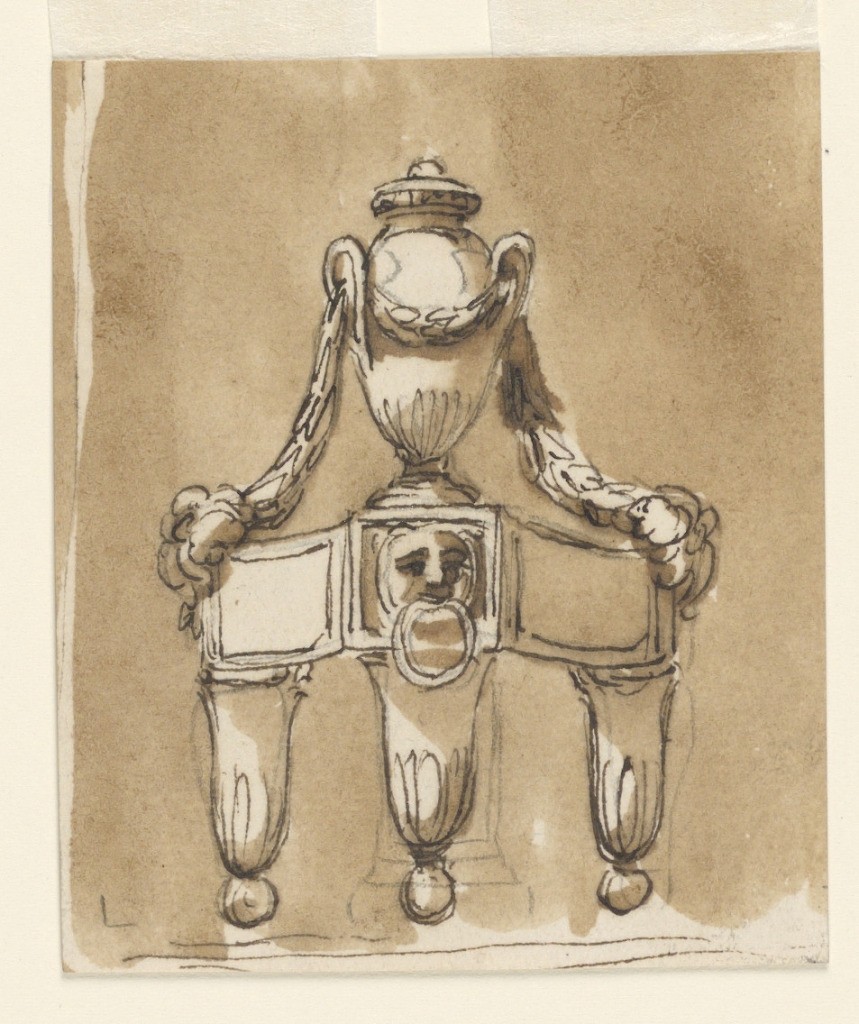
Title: Fender
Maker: Giuseppe Barberi, Italian, 1746–1809
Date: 1746–1809
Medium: Pen and brown ink, brush and brown wash, graphite on off-white laid paper
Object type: Drawing
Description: Fender.